Interaction volume radius: 5 \u00c5
Interaction volume height: 15 \u00c5
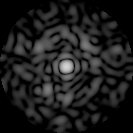
Disorder parameter: 0.8361